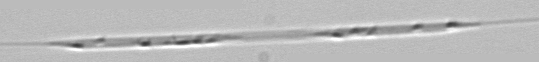
Label: Rhizosolenia